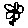
Label: flower